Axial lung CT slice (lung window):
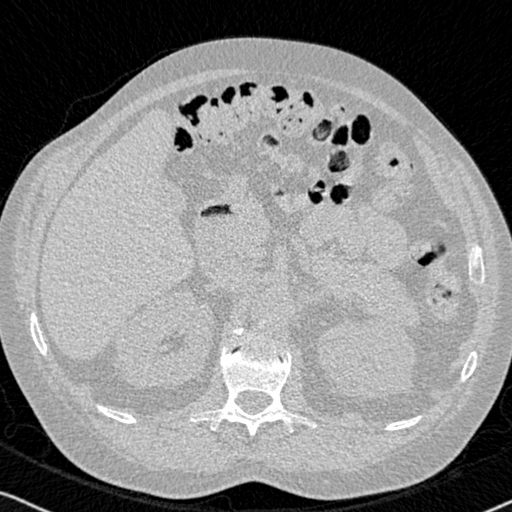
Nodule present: no